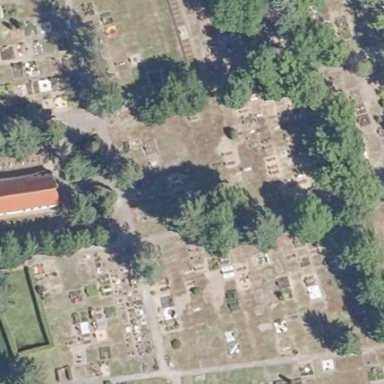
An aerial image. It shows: Cemetery.